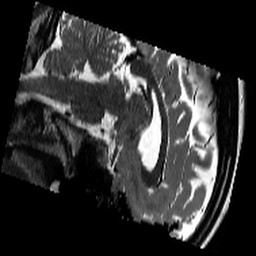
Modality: T2w
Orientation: sagittal